Interaction volume radius: 5 \u00c5
Interaction volume height: 25 \u00c5
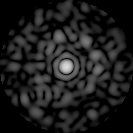
Disorder parameter: 0.8368